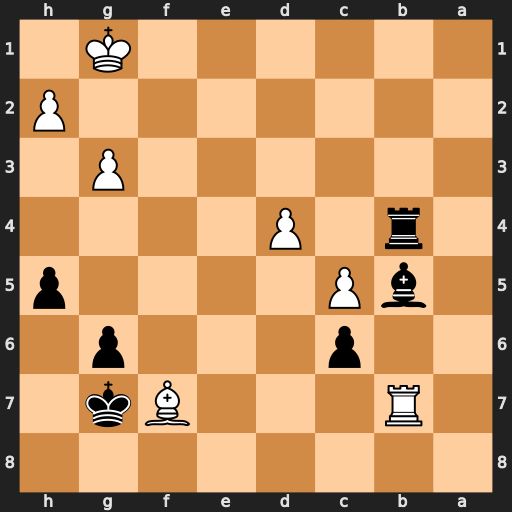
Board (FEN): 8/1R3Bk1/2p3p1/1bP4p/1r1P4/6P1/7P/6K1
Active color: b
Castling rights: -
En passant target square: -
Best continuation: Rb1+ Kf2 Rf1+ Ke3 Rxf7